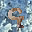
Label: 9